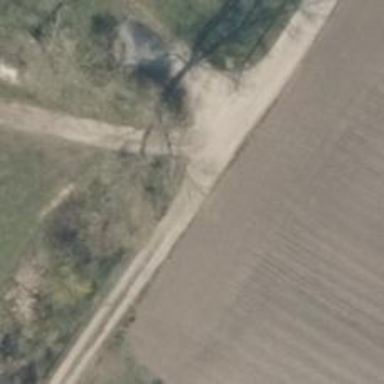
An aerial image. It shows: Gravel road in residential area.